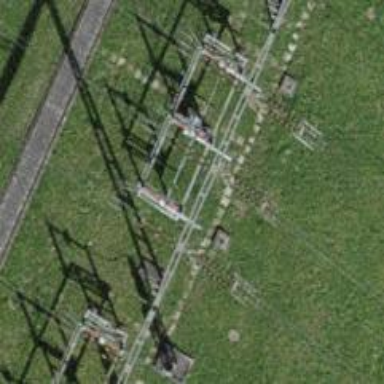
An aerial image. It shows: Switch for power supply.